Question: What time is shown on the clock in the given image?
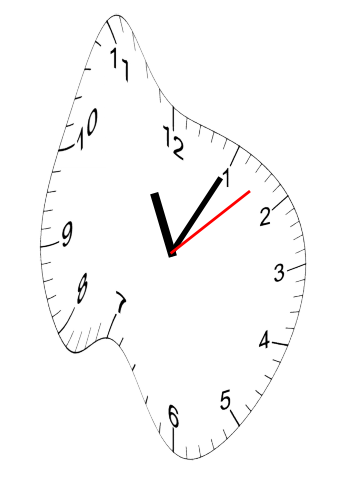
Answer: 11:05:08